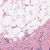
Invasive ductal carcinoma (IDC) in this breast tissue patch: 1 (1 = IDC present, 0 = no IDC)